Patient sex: M
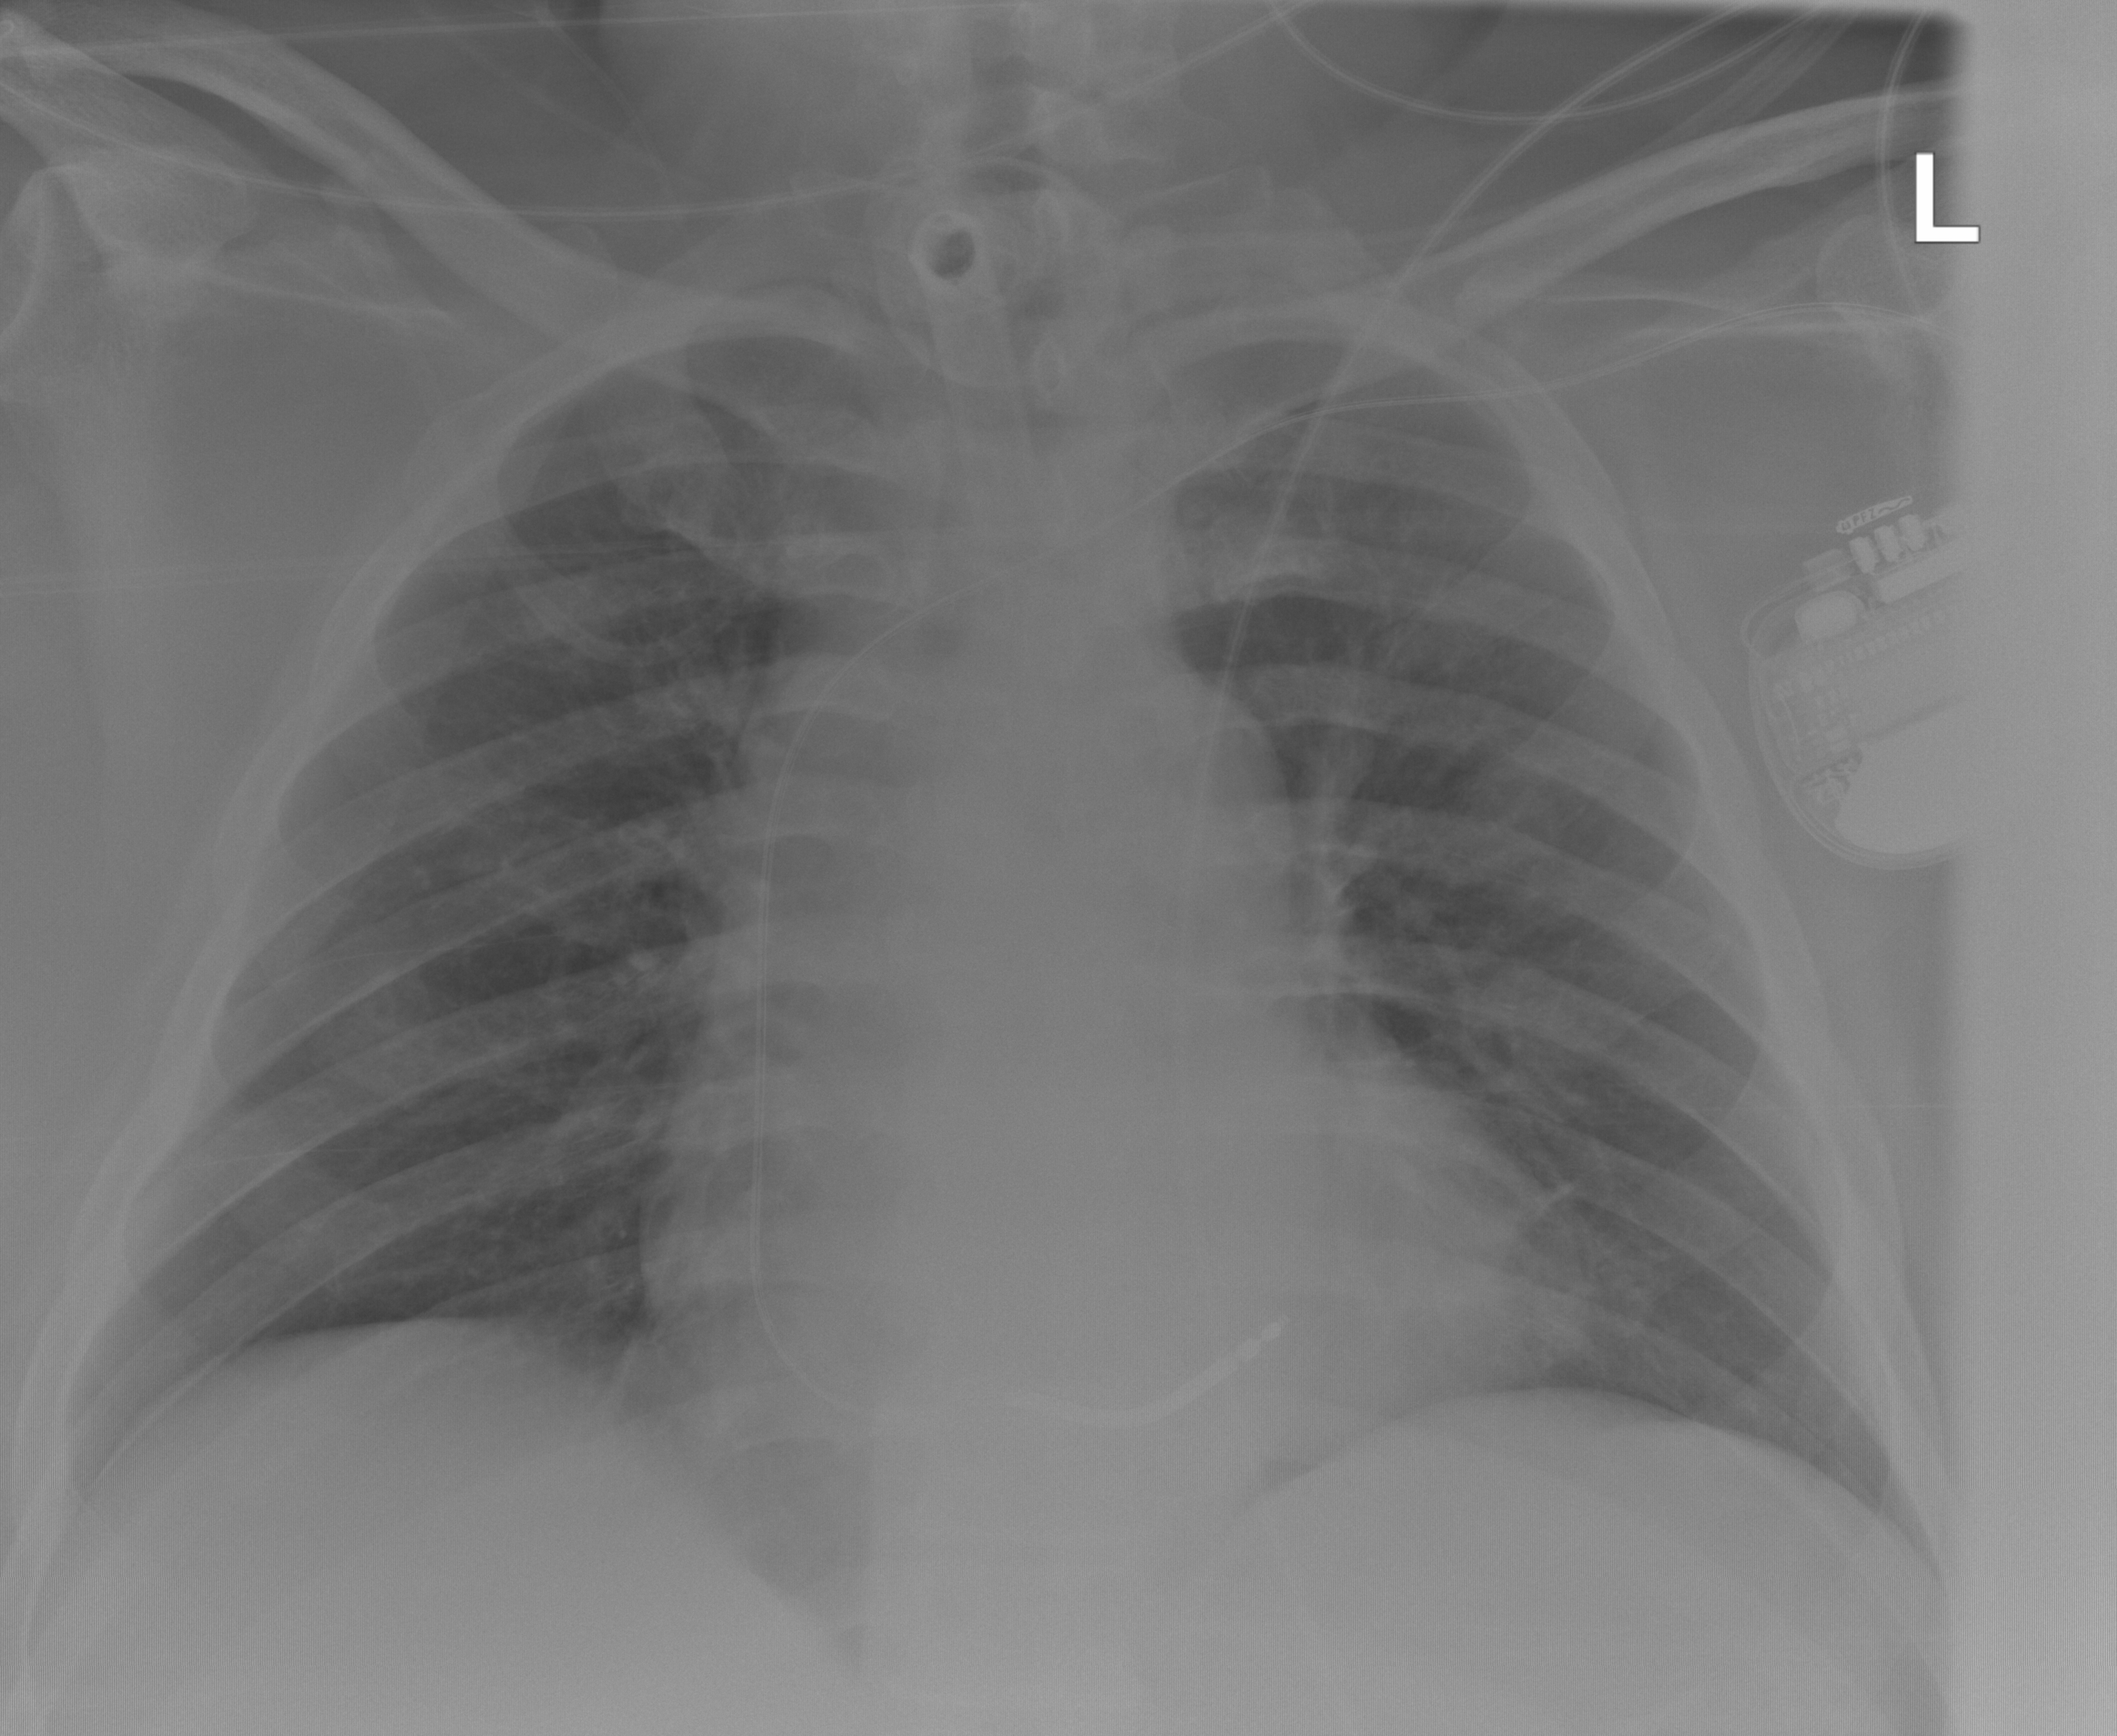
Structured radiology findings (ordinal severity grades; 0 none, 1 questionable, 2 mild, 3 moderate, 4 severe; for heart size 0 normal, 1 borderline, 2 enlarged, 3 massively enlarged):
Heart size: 2
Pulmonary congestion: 1
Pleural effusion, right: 1
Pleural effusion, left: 2
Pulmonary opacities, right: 0
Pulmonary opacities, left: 1
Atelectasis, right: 1
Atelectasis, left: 1